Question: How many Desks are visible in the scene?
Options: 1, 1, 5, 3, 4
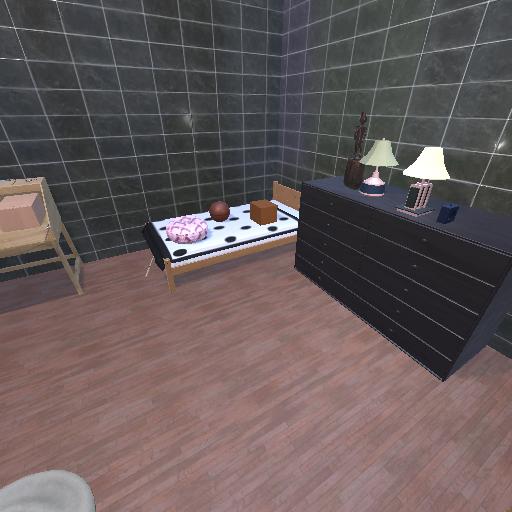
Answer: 1